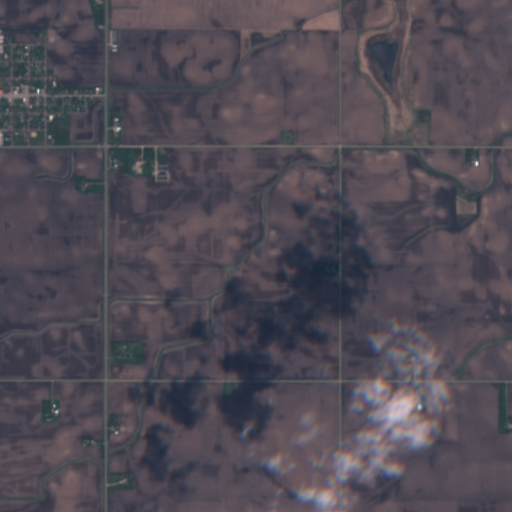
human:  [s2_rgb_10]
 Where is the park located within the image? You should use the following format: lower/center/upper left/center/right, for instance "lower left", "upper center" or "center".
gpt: The park is located in the upper left of the image.
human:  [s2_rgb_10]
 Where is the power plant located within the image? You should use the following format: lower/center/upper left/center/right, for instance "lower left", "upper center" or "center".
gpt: There is no power plant in the image.